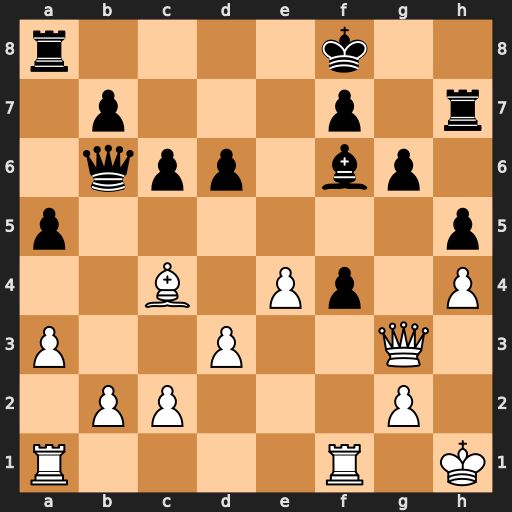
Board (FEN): r4k2/1p3p1r/1qpp1bp1/p6p/2B1Pp1P/P2P2Q1/1PP3P1/R4R1K
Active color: w
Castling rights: -
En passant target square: -
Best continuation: Rxf4 Be5 Qxg6 Bxf4 Qxh7